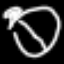
Label: clock